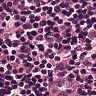
Metastatic tissue present: yes